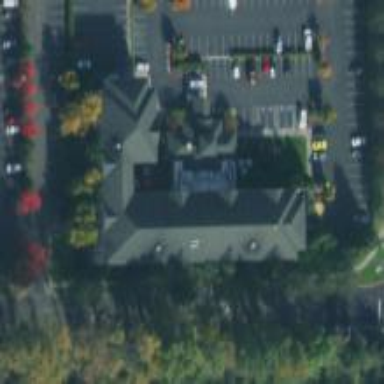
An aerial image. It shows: Hotel building.